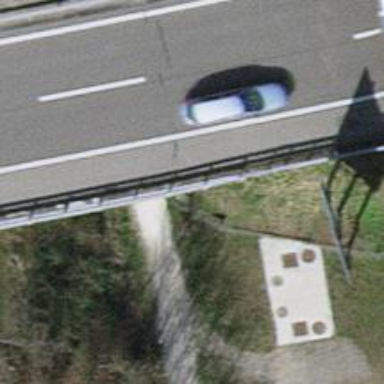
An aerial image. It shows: Lift gate barrier.